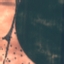
Label: AnnualCrop